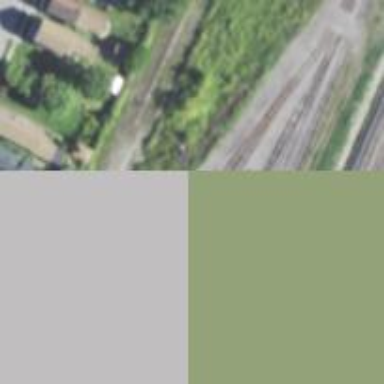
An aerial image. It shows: Railway yard.